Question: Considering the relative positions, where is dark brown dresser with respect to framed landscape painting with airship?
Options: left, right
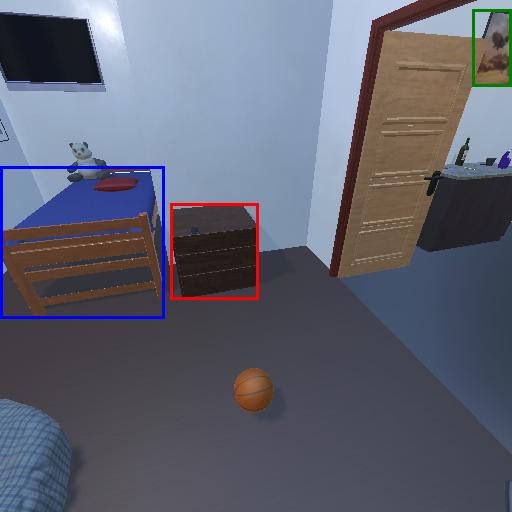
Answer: left